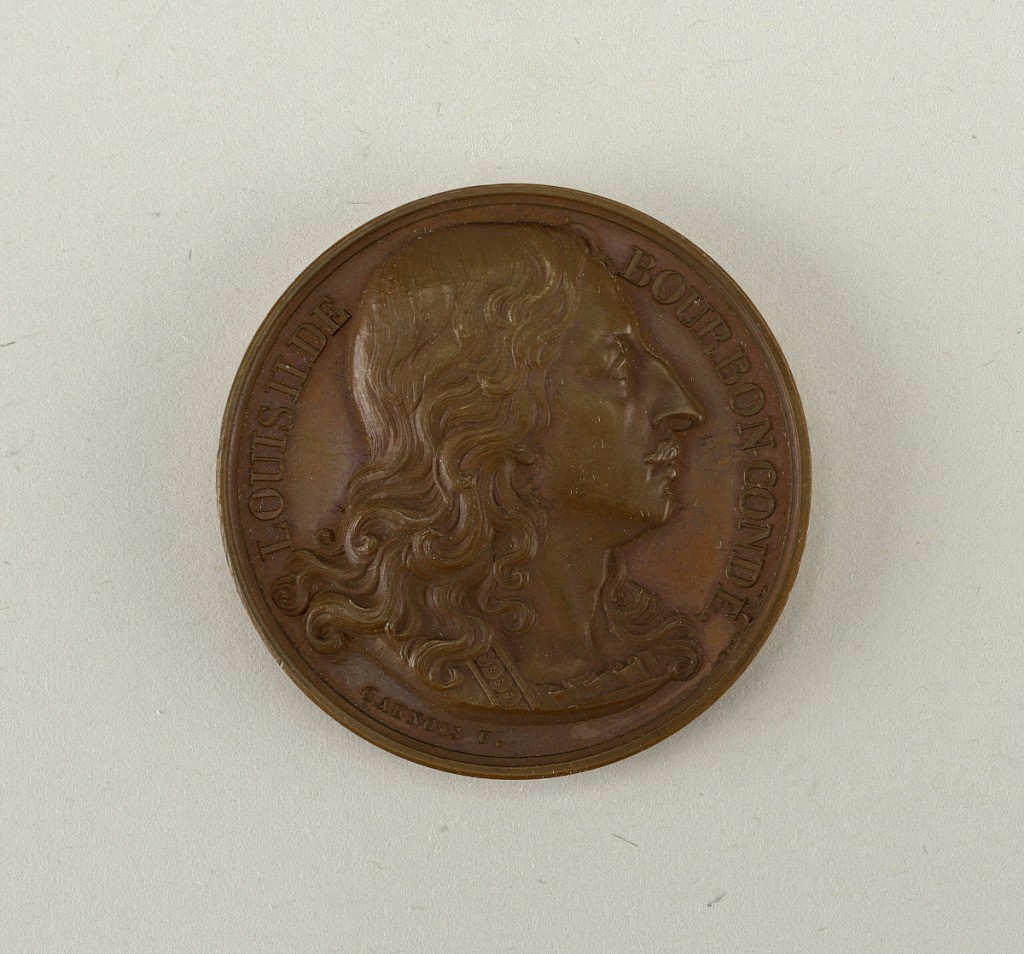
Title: Galerie métallique des grands hommes français (Great Men of France)
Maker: François Augustin Caunnois, French, 1787 - 1859
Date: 1823
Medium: Cast bronze
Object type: Medal
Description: Bust of Louis de Bourbon, Prince of Condé (1621 -1686).